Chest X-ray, PA view. Patient: 54 years old, sex M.
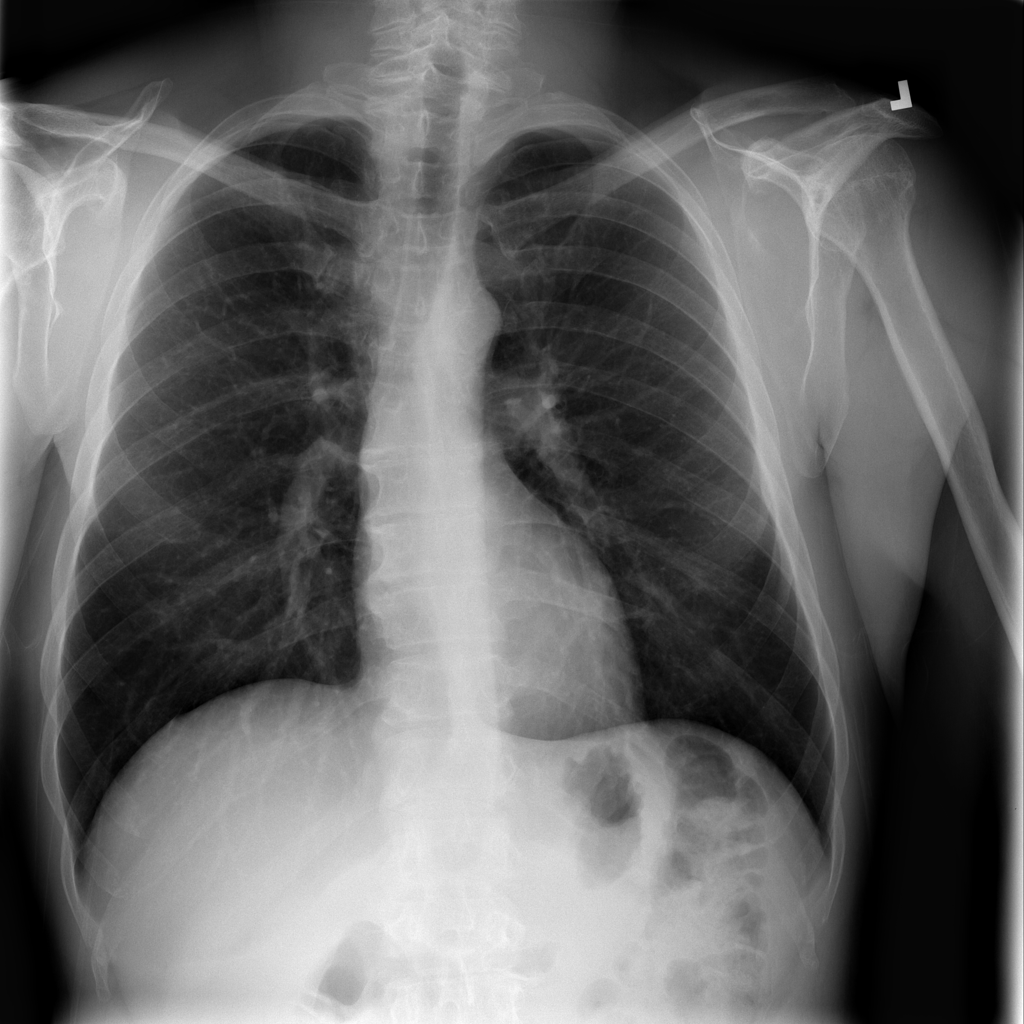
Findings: Infiltration